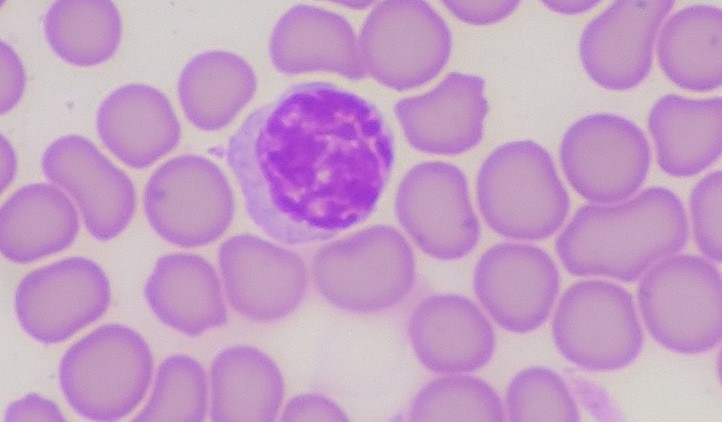
White blood cell type: Lymphocyte